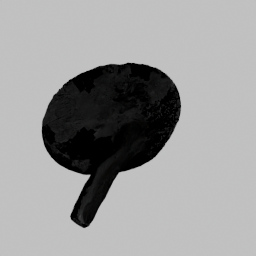
Label: nature